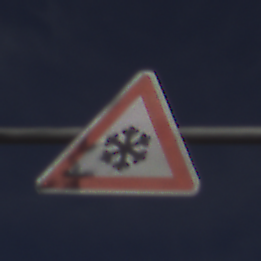
Verkehrszeichen: SchneeOderEisglaette
Umgebung: Outdoor, RoadRail
Tageszeit: MorningAfternoon
Wetter: PartlyCloudy
Licht: Natural
Jahreszeit: NotSpecified
Kontrast: HighContrast